Question: I made simple and small application with a clock using HaxeFlixel and native build. The window can't be resized or even moved because I made it border-less in 'project.xml'.
The only way to move this window now is to hook to mouseMove event and set the window's position accordingly. The first sounds simple but the latter troubles me. I've been looking in Haxe API, OpenFL API and Haxelib but I can't find anything that could move the window around.
Here's the clock:

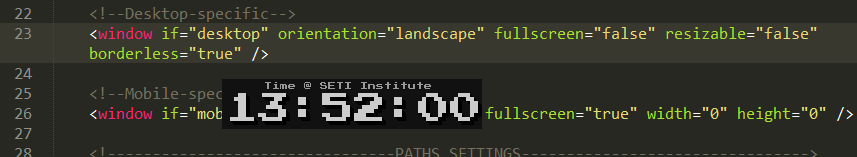
Answer: I made this project based on the function 'Lib.application.window.move(x, y);'
<URL>
It isn't very smooth, I'm trying to improve that, but it's working.